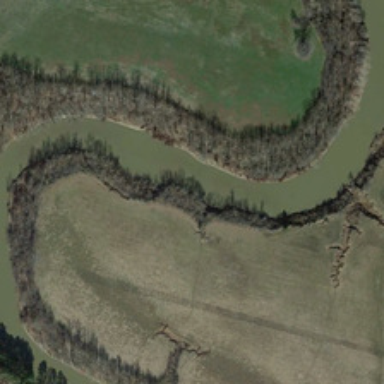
The s shaped river surrounds the triangular grey green land .